Question: index.php
'''
<html>
<body>
<form action="createfolder.php" method="post" >
<table width="400" border="0" cellspacing="0" cellpadding="5">
<tr>
<td colspan="3" align="center">Please write gallery name and description</td>
</tr>
<tr>
<td>Name </td>
<td>&nbsp;</td>
<td><input type="text" name="gname" id="text" value=""></td>
</tr>
<tr>
<td>Description</td>
<td>&nbsp;</td>
<td><textarea name="gdescription" cols="30" rows="5" id="textarea"></textarea></td>
</tr>
<tr>
<td colspan="3" align="center"><input type="submit" name="submit" id="submit" value="Submit"></td>
</tr>
</table>
</form>
</body>
</html>
'''
createfolder.php
'''
<?php
$name = $_POST['gname'];
$dirPath = "images/".$name;
$result = mkdir($dirPath, 0755);
if ($result == 1) {
echo $dirPath . " has been created";
} else {
echo $dirPath . " has NOT been created";
}
?>
'''
having problems making the directory. error:

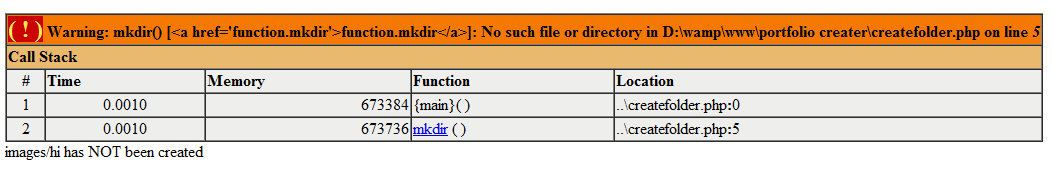
Answer: its because there is no file in directory user
'file_exists' -- Checks whether a file or directory exists and
'is_dir' -- Tells whether the filename is a directory
'''
if (is_dir("path") === true ){
echo "DIRECTORY: ".$entry."
";
}
'''
or
'''
$filename = '/path/foo.txt';
if (file_exists($filename)) {
echo "The file $filename exists";
}
'''